Aerial crown-view tile of a tropical tree (Barro Colorado Island, Panama), acquired 20241216:
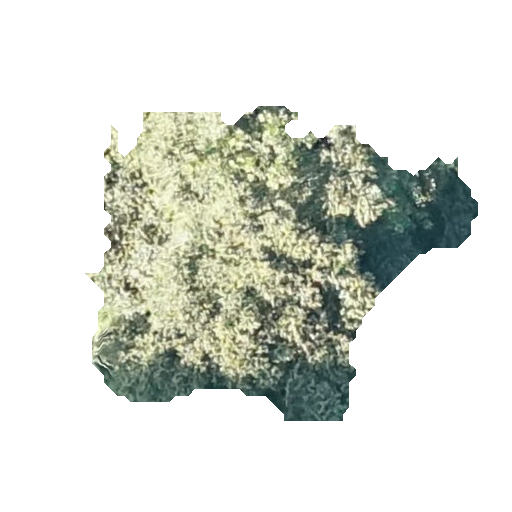
Species: Luehea seemannii
GBIF accepted scientific name: Luehea seemannii
Crown area: 119.701 m²